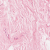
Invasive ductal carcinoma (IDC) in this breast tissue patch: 0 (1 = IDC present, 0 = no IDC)